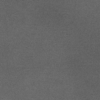
Label: dusty